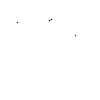
Particle: pion